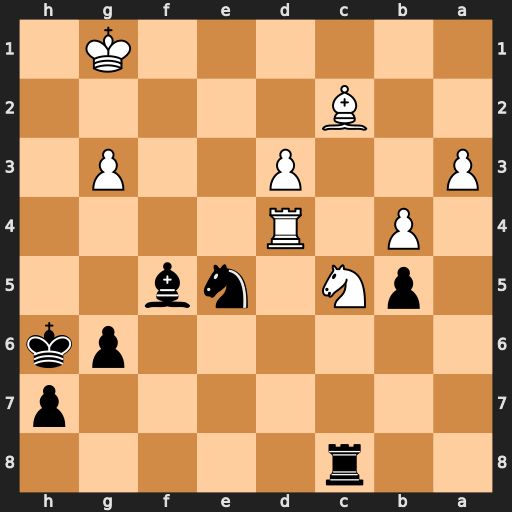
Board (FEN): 2r5/7p/6pk/1pN1nb2/1P1R4/P2P2P1/2B5/6K1
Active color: b
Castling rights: -
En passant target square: -
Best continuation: Nf3+ Kf2 Nxd4